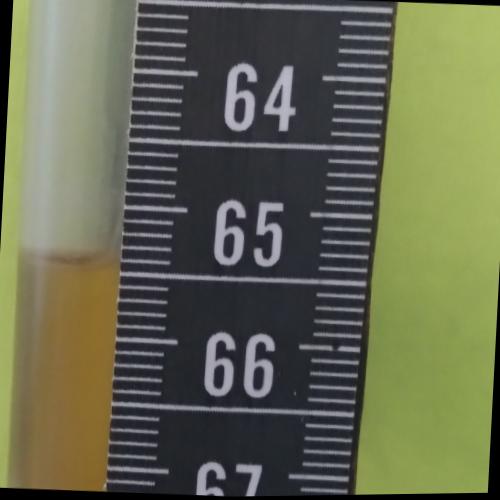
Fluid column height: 65.4 cm